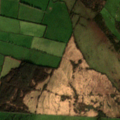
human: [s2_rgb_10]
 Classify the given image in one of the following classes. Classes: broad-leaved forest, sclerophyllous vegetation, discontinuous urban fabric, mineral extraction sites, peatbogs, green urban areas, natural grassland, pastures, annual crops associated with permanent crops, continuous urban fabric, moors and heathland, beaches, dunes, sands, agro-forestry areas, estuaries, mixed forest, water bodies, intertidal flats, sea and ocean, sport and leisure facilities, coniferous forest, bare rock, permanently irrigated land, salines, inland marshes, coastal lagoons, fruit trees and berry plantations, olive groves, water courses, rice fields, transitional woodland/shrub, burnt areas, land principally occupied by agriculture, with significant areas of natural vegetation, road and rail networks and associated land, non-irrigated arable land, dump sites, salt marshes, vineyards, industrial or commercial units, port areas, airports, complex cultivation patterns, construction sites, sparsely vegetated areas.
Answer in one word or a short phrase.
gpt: pastures, complex cultivation patterns, land principally occupied by agriculture, with significant areas of natural vegetation